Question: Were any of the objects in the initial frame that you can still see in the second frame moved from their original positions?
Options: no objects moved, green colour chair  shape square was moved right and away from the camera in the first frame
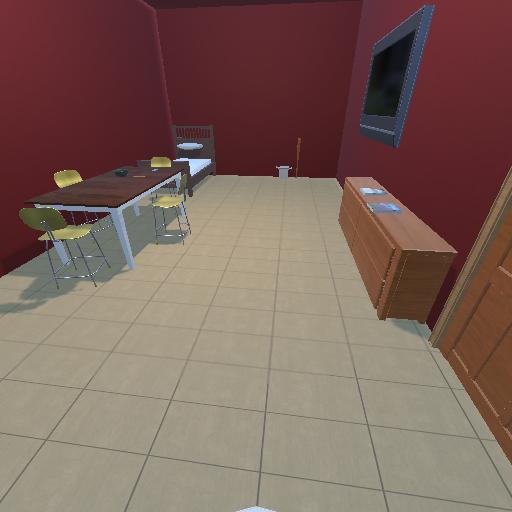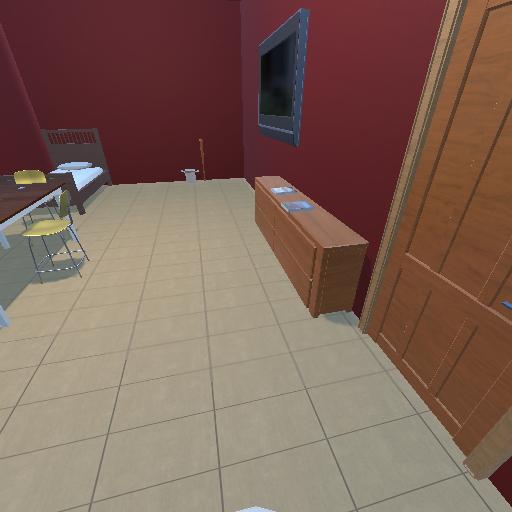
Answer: no objects moved